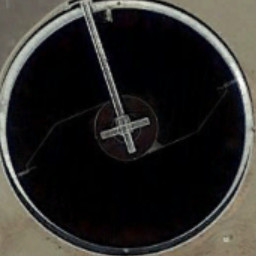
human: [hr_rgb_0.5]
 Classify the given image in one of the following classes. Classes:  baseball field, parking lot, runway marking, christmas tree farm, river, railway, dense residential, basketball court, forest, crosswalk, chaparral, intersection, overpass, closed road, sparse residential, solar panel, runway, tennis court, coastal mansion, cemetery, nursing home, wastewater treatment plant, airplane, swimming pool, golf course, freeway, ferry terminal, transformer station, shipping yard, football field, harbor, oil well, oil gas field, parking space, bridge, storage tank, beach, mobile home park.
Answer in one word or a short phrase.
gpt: wastewater treatment plant